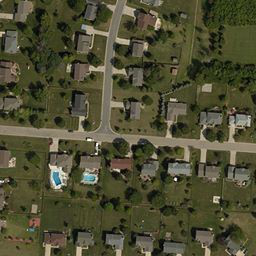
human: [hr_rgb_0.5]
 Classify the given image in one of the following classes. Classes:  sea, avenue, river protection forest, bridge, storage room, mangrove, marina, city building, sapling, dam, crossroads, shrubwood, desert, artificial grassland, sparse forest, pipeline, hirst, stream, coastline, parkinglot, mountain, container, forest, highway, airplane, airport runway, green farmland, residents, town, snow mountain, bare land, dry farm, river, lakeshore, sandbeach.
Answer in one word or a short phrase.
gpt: town